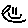
Label: smiley face